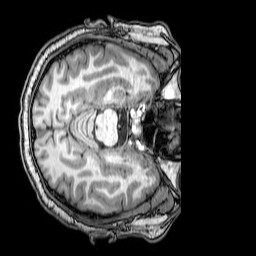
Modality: T1w
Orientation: axial
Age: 25
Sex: male